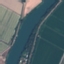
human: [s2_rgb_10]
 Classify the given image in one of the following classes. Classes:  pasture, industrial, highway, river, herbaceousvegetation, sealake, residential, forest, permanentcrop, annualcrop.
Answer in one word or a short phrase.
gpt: River